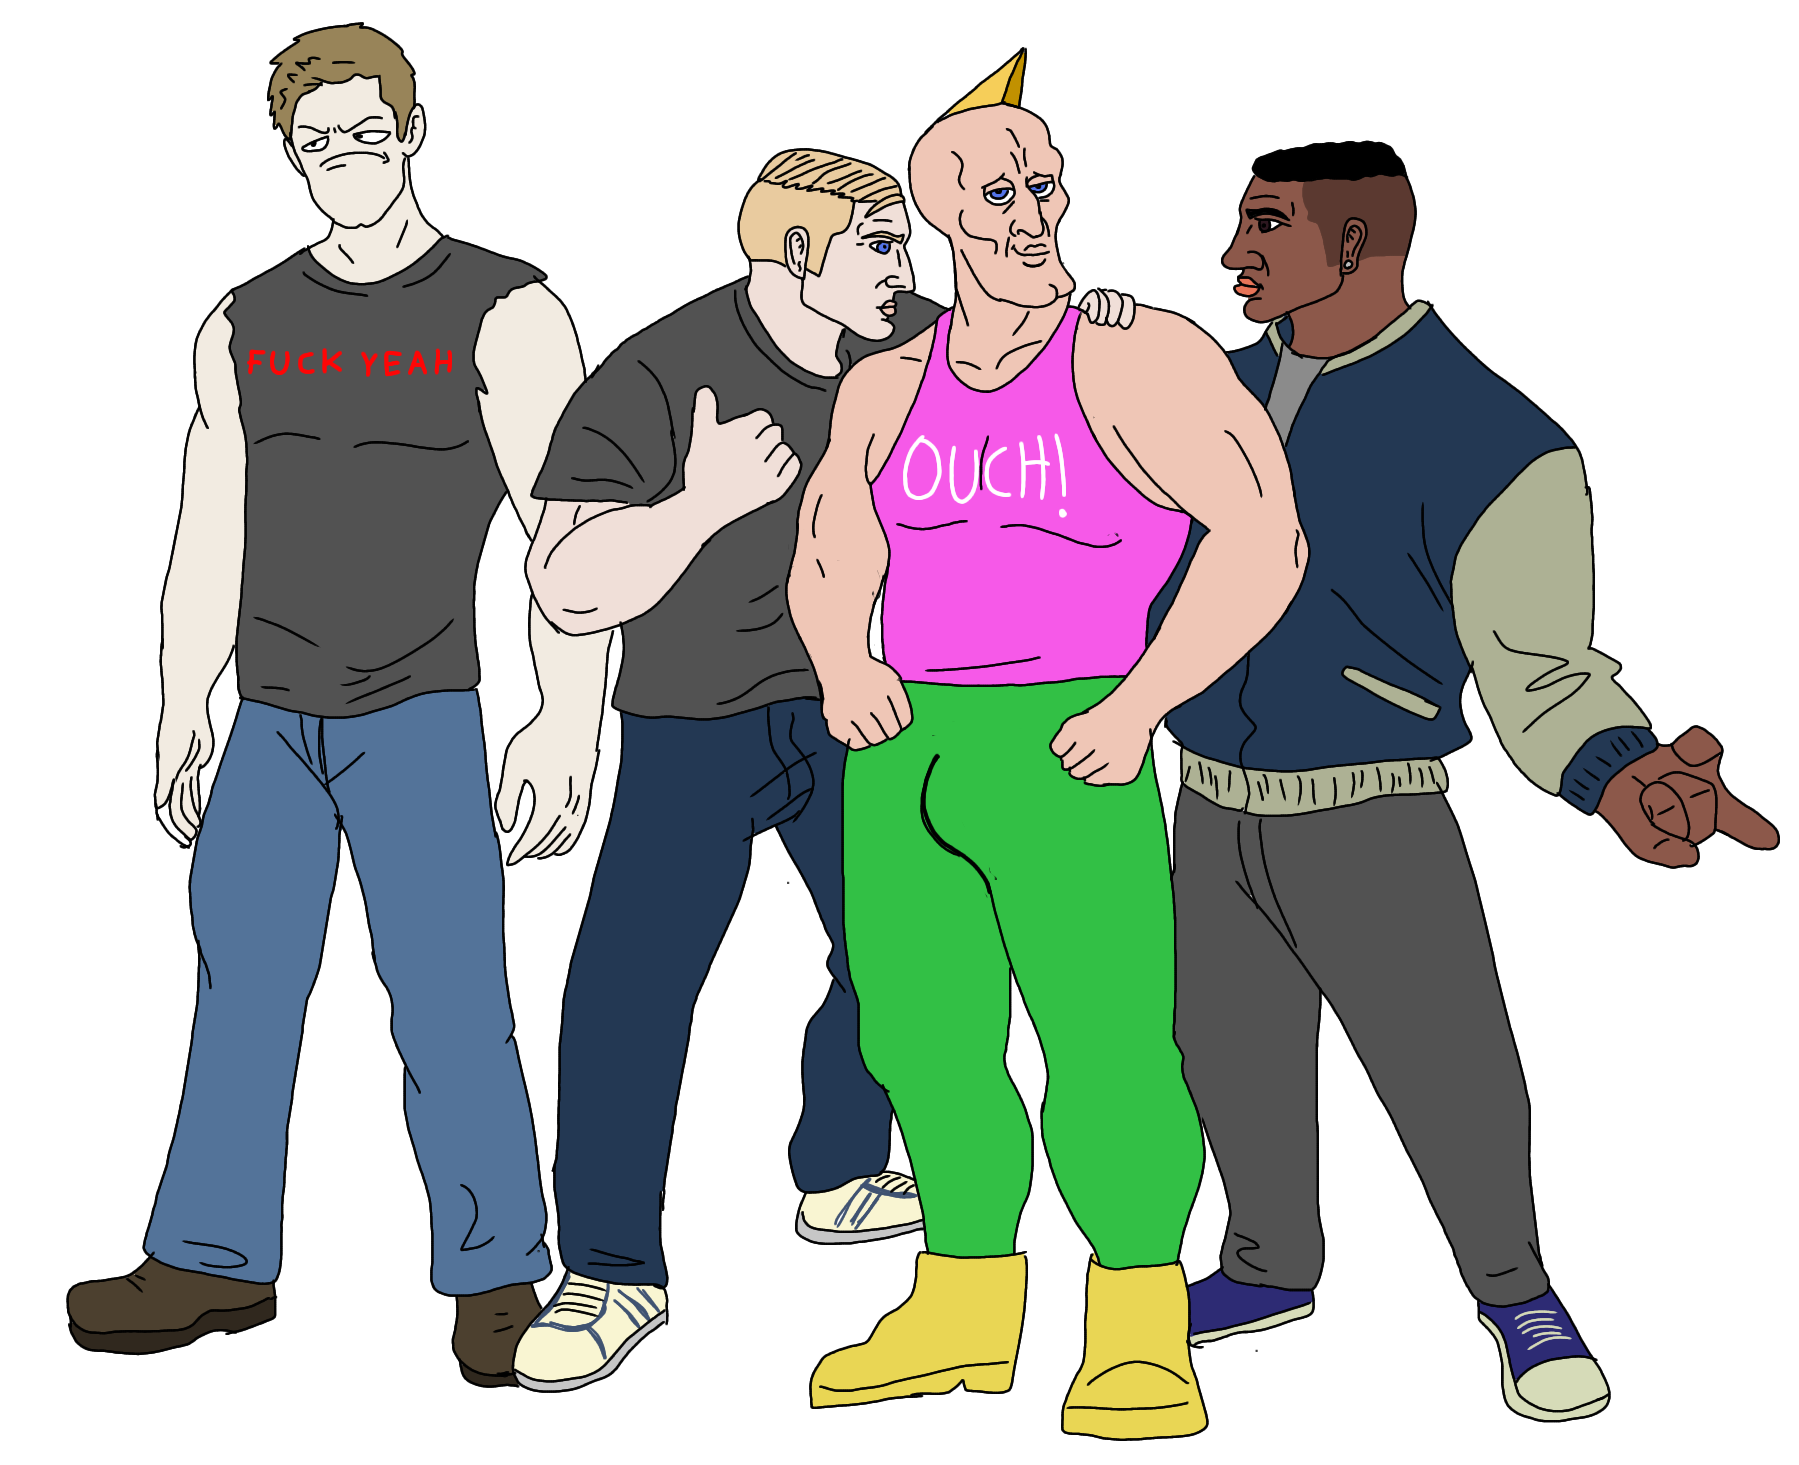
Label: 4_Yes_Chad